Question: I have added UITableView to a view, I want my application to work fine for both iPod 5th generation and lower versions(which is smaller in size), So I resized the table view height to its view height when loading, its not working, however if I resize the table in xib its working fine. What could be the problem. I suspect some property is restricting from doing this.
Please check the image below.

Black gap appears because of its size... Its not resizing..
I have set programatically also...
'''
if (gui_status.device_type != OFI_VC_DVICE_TYPE_IPAD) {
CGRect screenRect = self.table.frame;
screenRect.size.height = 500; // with different height no change..
[self.table setFrame:screenRect];
}
'''
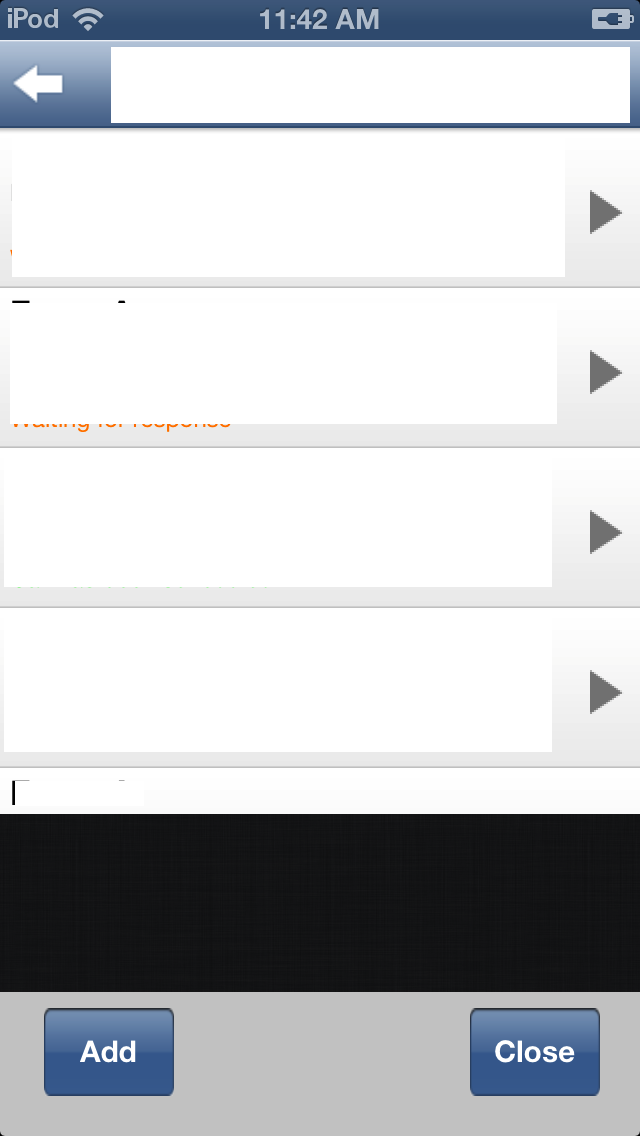
Answer: Rather than setting the size explicitly, when you lay out the view in the XIB, set the auto-resizing rules so that the table view has flexible width and height and static top, bottom, left and right. Now, when iOS resizes the super view (done automatically) your table view will automatically be adjusted to fit.